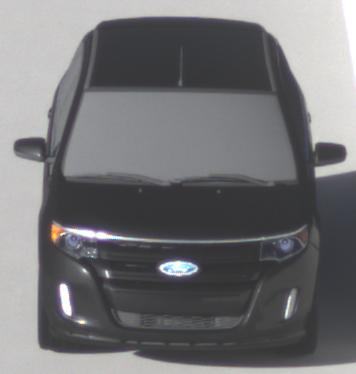
Make: Ford
Model: Edge
Detailed model: Gen. 1 Facelift
Model produced from: 2010
Model produced until: 2015
Doors: 5
Color: black
Road condition: dry road
Daytime: morning or afternoon
Contrast: high contrast